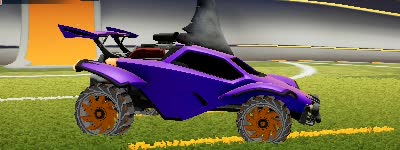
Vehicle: octane